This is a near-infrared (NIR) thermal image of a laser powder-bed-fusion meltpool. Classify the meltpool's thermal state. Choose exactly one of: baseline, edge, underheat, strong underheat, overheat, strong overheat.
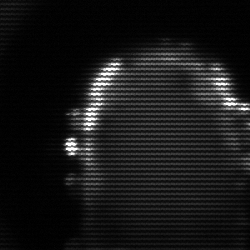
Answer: baseline